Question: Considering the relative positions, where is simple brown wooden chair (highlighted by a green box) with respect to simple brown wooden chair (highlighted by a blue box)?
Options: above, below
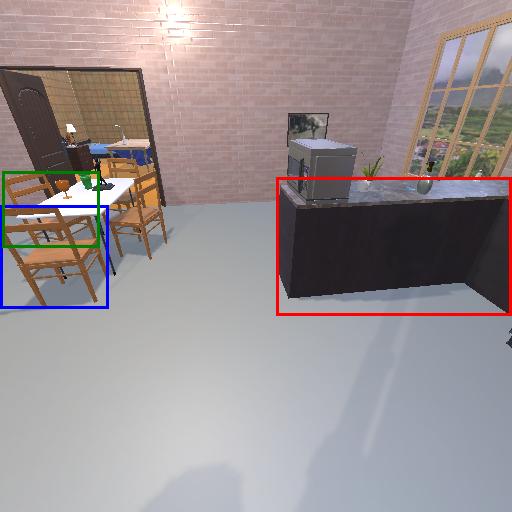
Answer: above